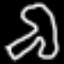
Label: mushroom